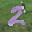
Label: 2